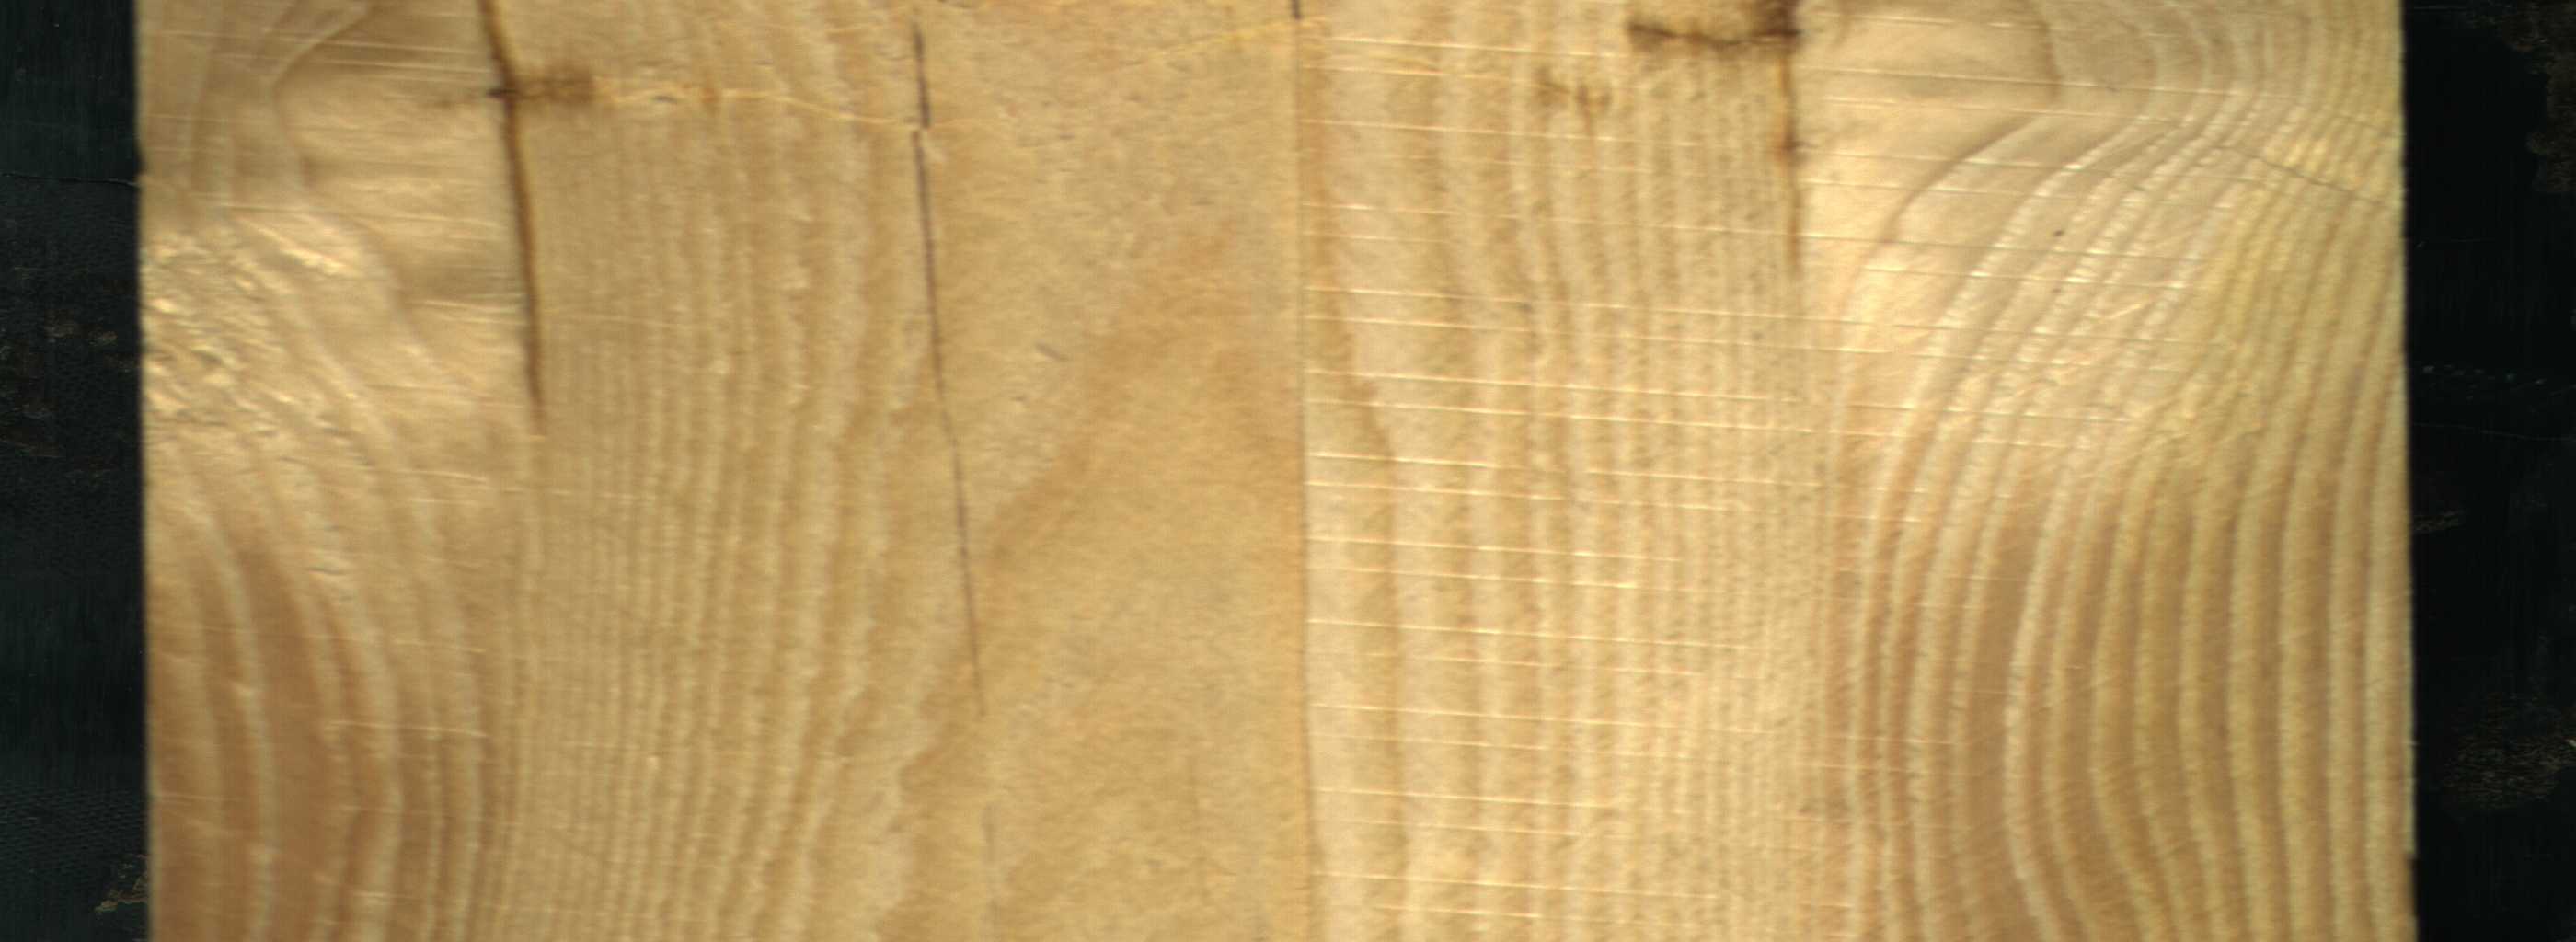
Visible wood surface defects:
resin
resin
Crack